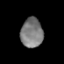
Tissue: prostate
Cell type: Fibroblasts
Senescence score: 0.7577
Nuclear area (px): 641
Mean DAPI intensity: 122.92